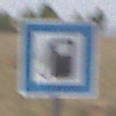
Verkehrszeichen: Tankstelle
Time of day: Midday
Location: Outdoor (Nature)
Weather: PartlyCloudy
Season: NotSpecified
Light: Natural